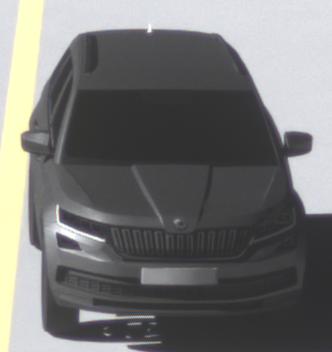
Make: Skoda
Model: Kodiaq 1.4 TSI
Detailed model: Kodiaq
Model produced from: 2017/03
Model produced until: 2018/05
Doors: 5
Color: gray
Road condition: dry road
Daytime: morning or afternoon
Contrast: high contrast